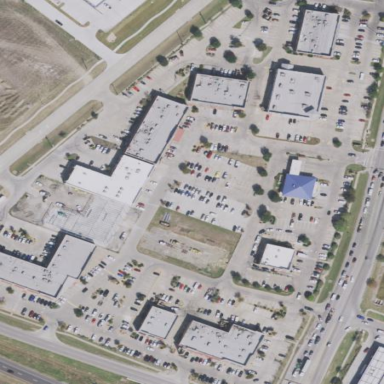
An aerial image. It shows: Retail area.